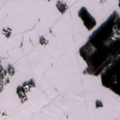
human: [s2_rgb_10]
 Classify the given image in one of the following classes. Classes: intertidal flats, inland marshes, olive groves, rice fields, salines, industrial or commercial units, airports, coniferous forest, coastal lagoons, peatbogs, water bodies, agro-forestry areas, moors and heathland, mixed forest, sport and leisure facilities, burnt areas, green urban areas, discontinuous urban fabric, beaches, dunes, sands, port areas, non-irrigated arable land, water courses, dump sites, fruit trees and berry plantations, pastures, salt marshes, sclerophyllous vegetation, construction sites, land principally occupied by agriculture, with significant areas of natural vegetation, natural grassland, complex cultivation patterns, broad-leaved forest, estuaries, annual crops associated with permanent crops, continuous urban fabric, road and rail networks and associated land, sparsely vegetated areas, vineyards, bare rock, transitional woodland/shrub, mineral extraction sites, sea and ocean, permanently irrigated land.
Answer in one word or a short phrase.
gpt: discontinuous urban fabric, non-irrigated arable land, coniferous forest